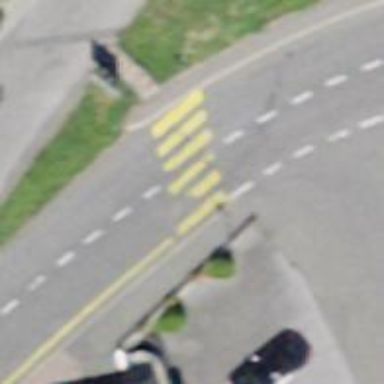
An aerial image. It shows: Zebra crossing on the road.